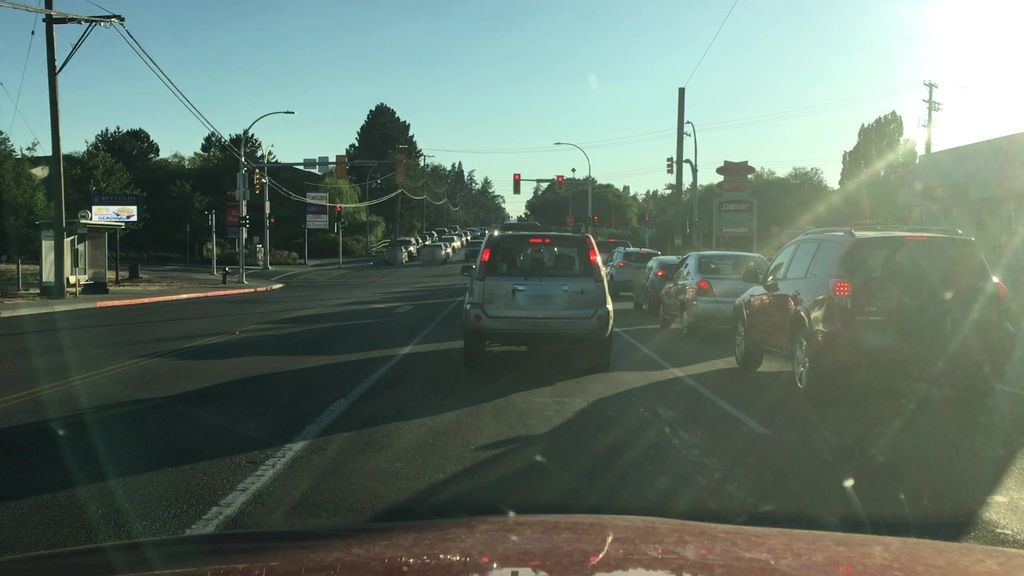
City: victoria